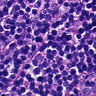
Metastatic tissue present: no